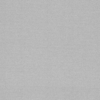
Label: dusty